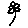
Label: flower